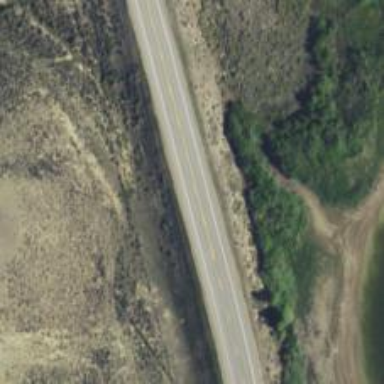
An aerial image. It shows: Asphalt trunk highway with embankment.